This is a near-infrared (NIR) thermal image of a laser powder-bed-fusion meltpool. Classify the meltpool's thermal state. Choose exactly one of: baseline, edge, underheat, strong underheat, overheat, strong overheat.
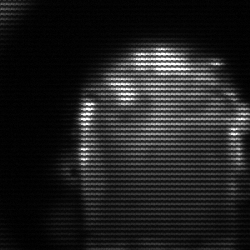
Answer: baseline